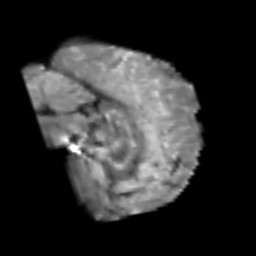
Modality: T2w
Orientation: sagittal
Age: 56
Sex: male
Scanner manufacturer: siemens
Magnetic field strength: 3 T
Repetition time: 6.1 s
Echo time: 0.101 s